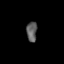
Tissue: prostate
Cell type: T cells
Senescence score: 0.3472
Nuclear area (px): 208
Mean DAPI intensity: 93.019